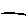
Label: line